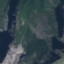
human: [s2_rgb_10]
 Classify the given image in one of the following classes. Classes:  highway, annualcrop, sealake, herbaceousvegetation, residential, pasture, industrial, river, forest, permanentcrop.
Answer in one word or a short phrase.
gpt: HerbaceousVegetation